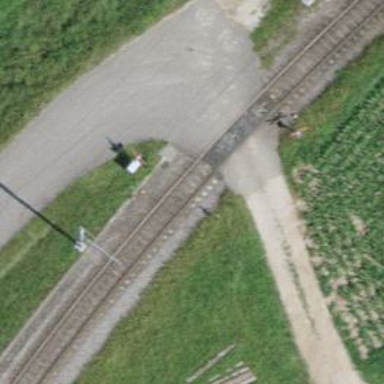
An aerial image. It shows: Railway level crossing.